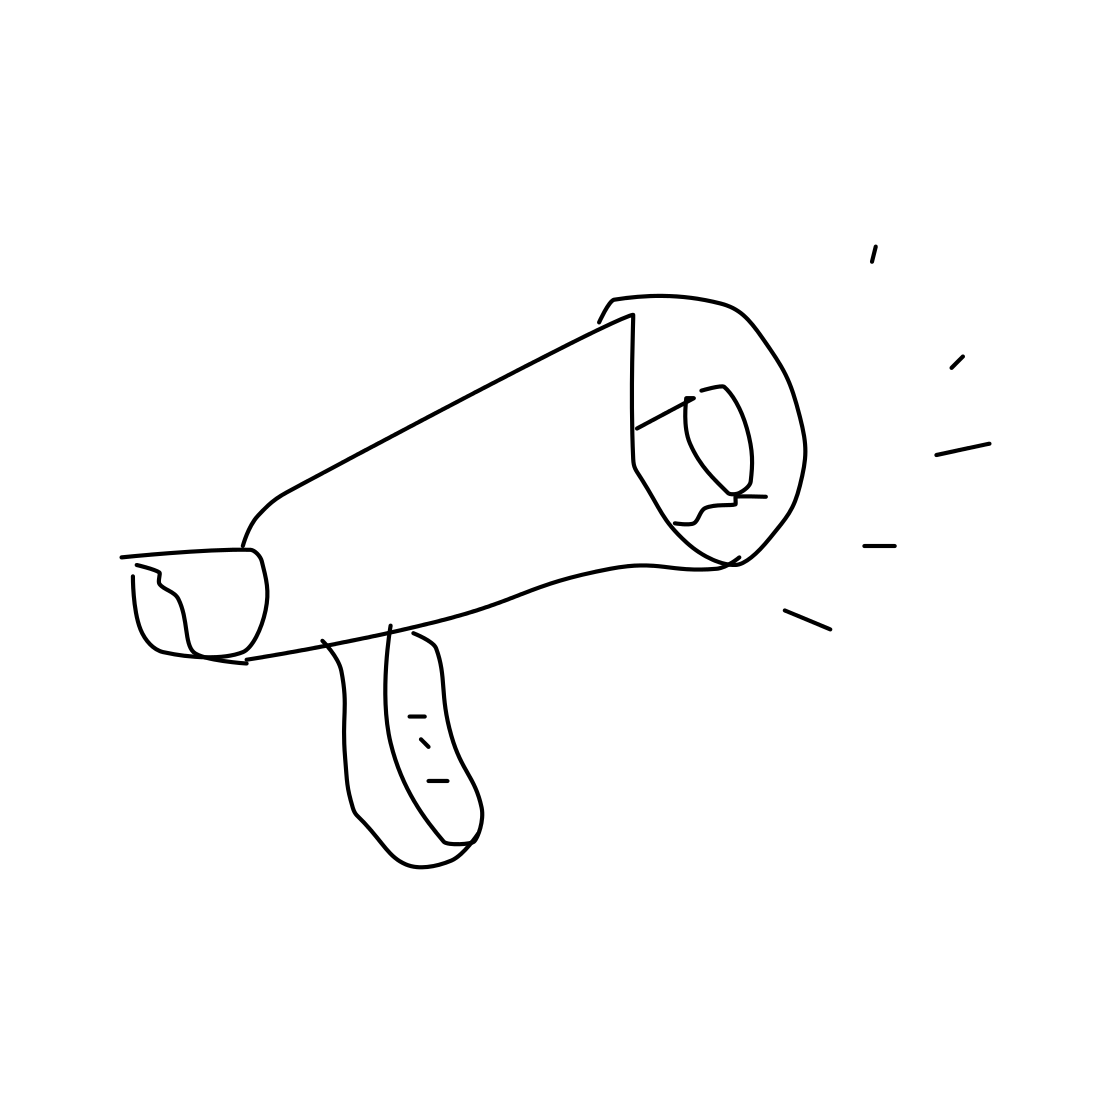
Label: megaphone